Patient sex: M
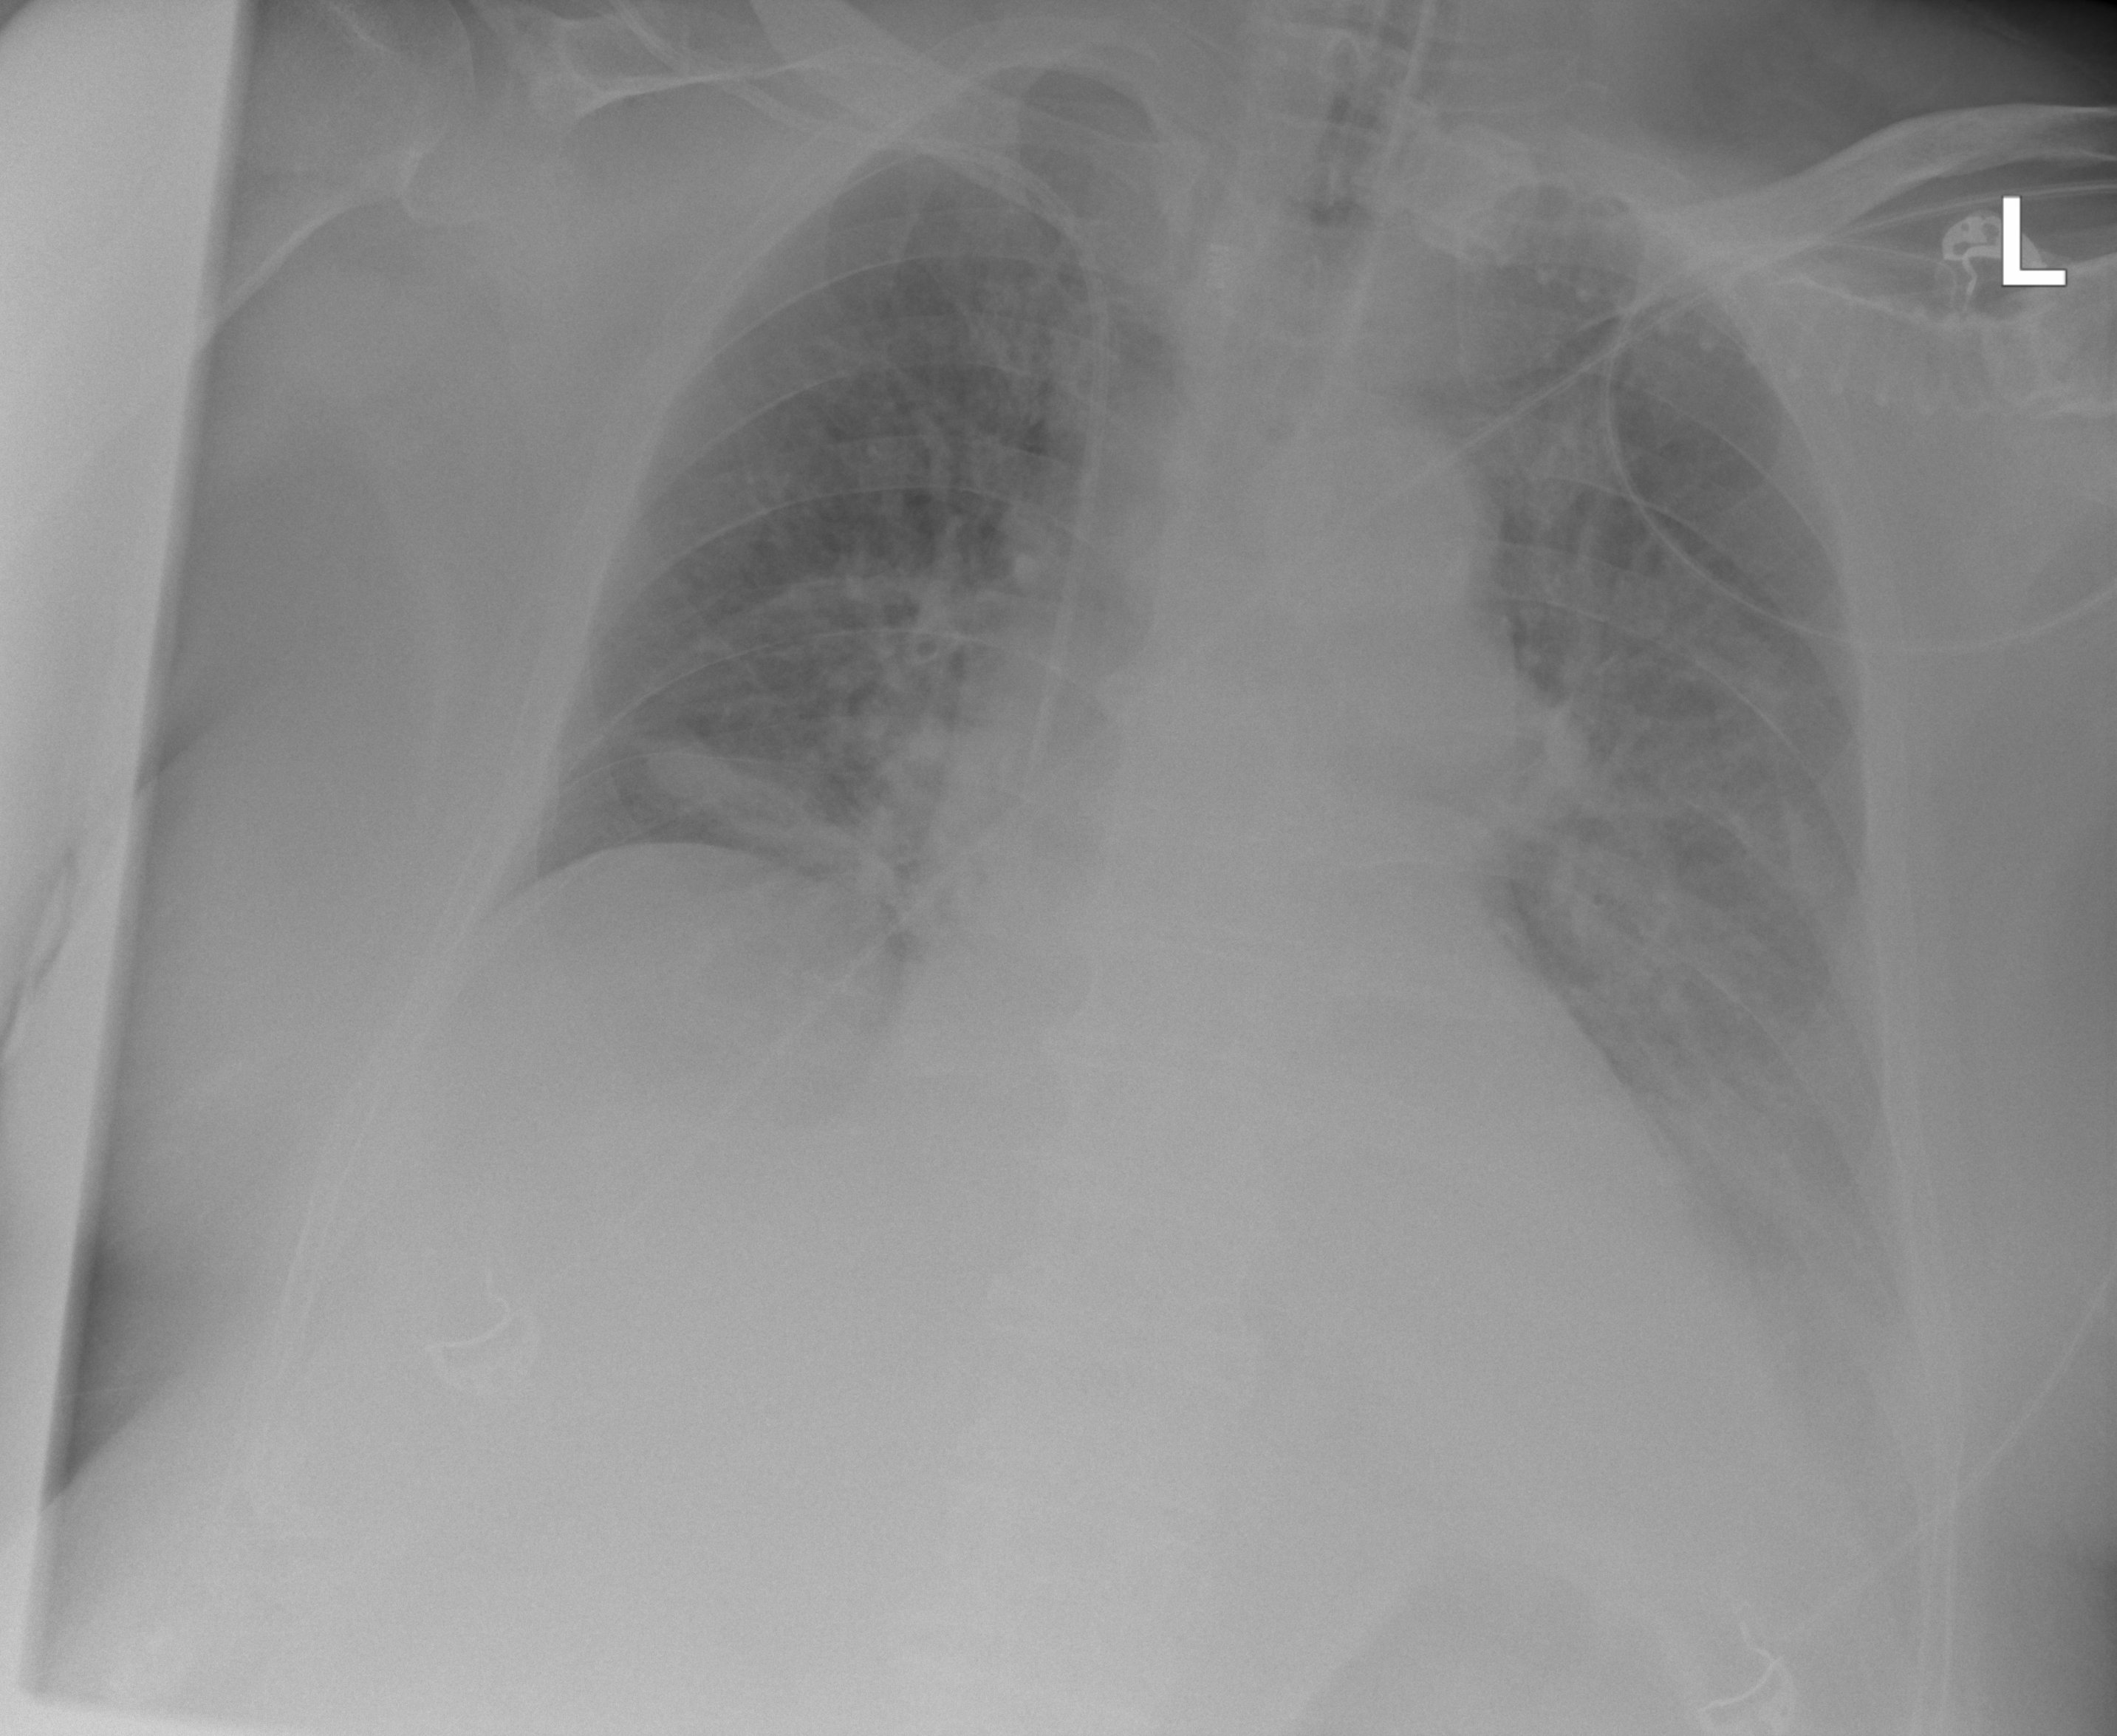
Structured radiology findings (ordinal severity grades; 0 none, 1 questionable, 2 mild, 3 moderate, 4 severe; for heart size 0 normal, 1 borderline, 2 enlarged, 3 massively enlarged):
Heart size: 2
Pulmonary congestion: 3
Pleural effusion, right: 2
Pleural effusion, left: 3
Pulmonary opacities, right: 2
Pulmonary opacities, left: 2
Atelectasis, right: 2
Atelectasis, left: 2